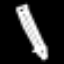
Label: pencil